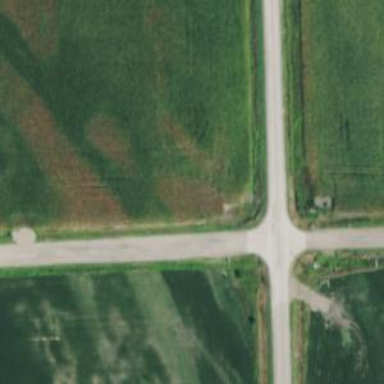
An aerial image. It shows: Road with stop sign.